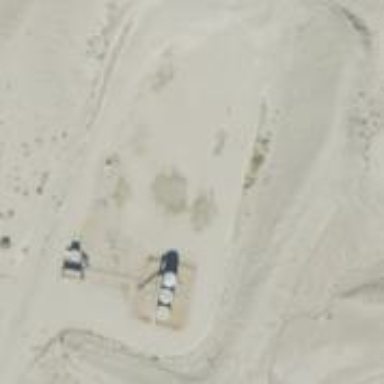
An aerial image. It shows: Petroleum well that is man-made.